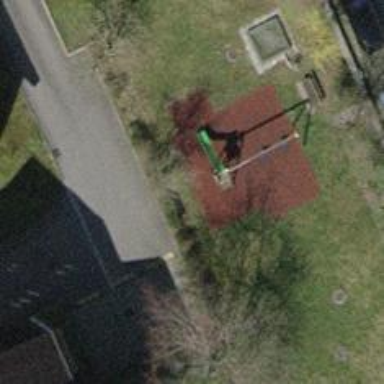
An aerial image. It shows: Playground with slide.